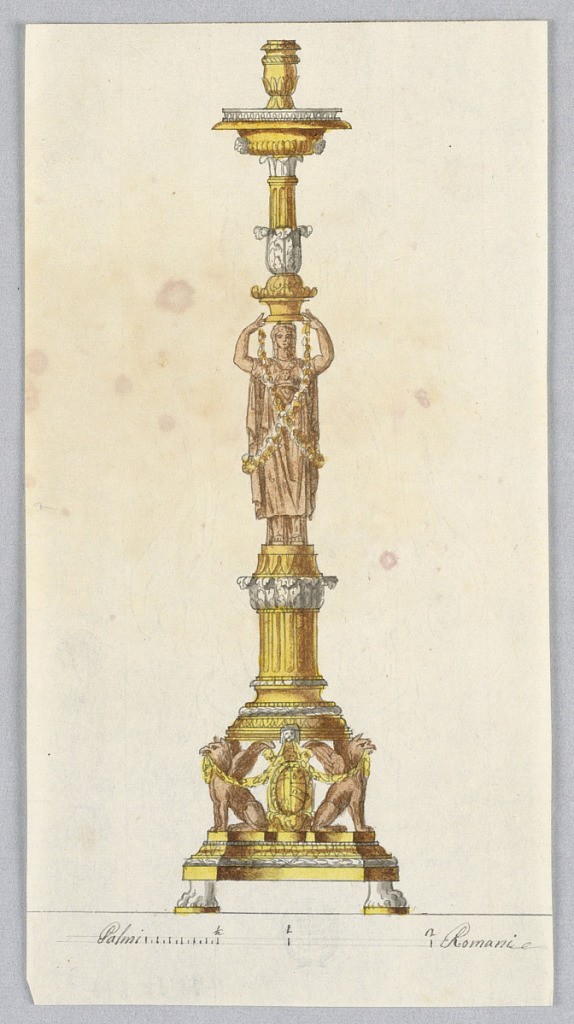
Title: Design for a Candlestick
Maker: Luigi Righetti, Italian, 1780 - 1819
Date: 1800–10
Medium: Pen and ink, brush and sepia wash, yellow, brown-red watercolor, graphite on paper
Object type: Drawing
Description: Vertical rectangle. Design for a candlestick, similar to 1938-88-608, but without the base with the figures of angels. Instead, seated griffins with garlands support the shaft, which consists of two pieces of fluted and foliated columns with the figure of a caryatid draped in garlands. One socket for a candle extends above.